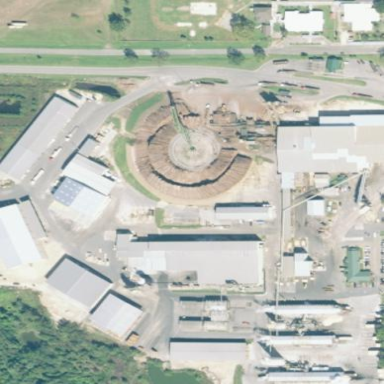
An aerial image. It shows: Industrial area with sawmill.